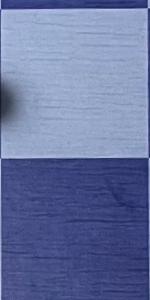
Label: Empty